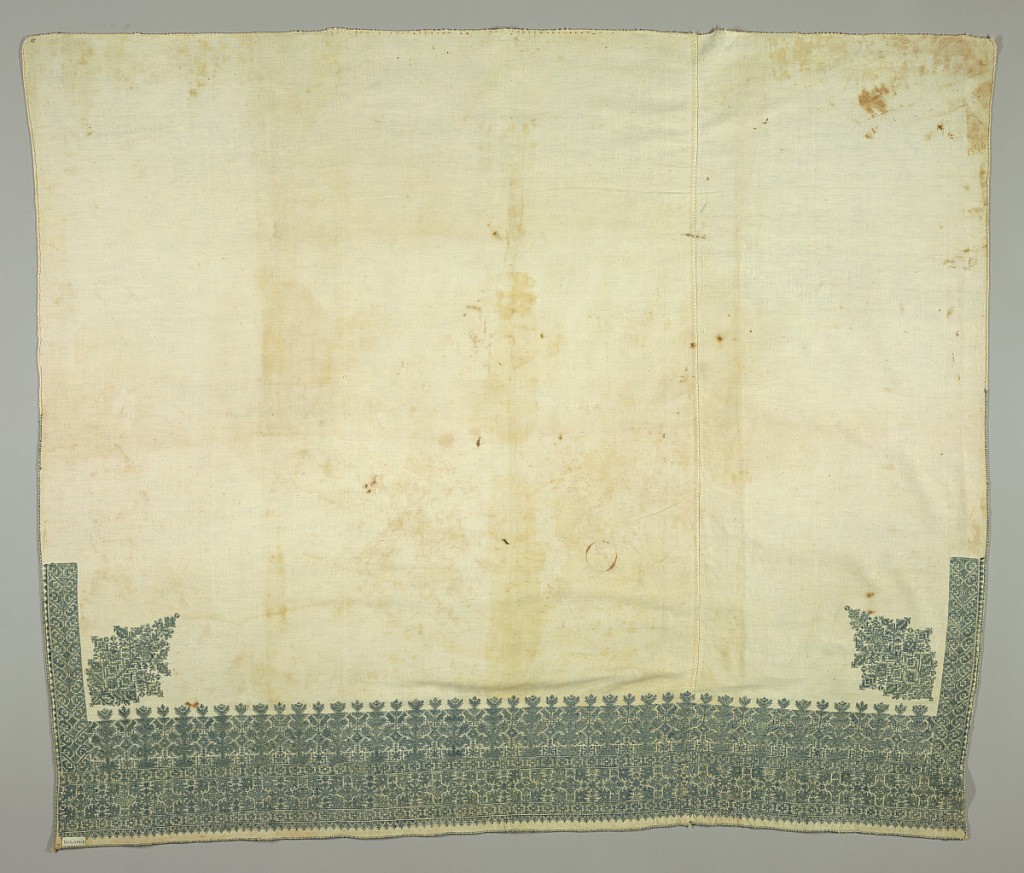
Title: Panel
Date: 19th century
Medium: cotton, silk Technique: embroidered
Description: Cotton panel embroidered at one end and up part of the side in pale green silk. Border shows conventionalized geometric designs with stylized trees above.